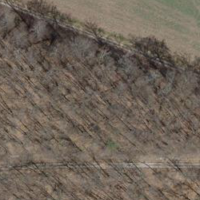
EUNIS habitat code: 41
Species observed at this site:
Melittis melissophyllum